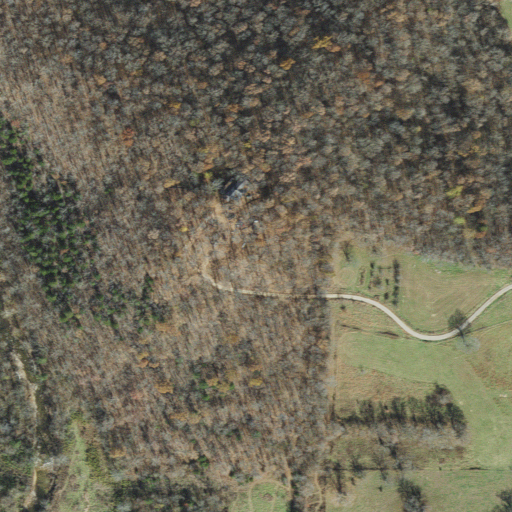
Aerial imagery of mountain in Arkansas named Mine Hill containing deciduous forest, pasture, mixed forest, woody wetlands, and open development